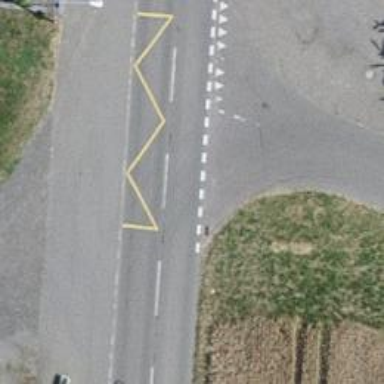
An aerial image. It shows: Bus stop with designated public transport stop position.